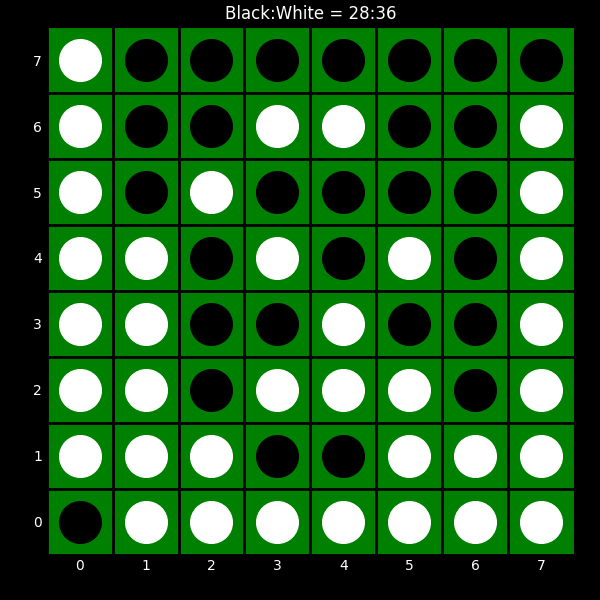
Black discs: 28
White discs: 36